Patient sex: M
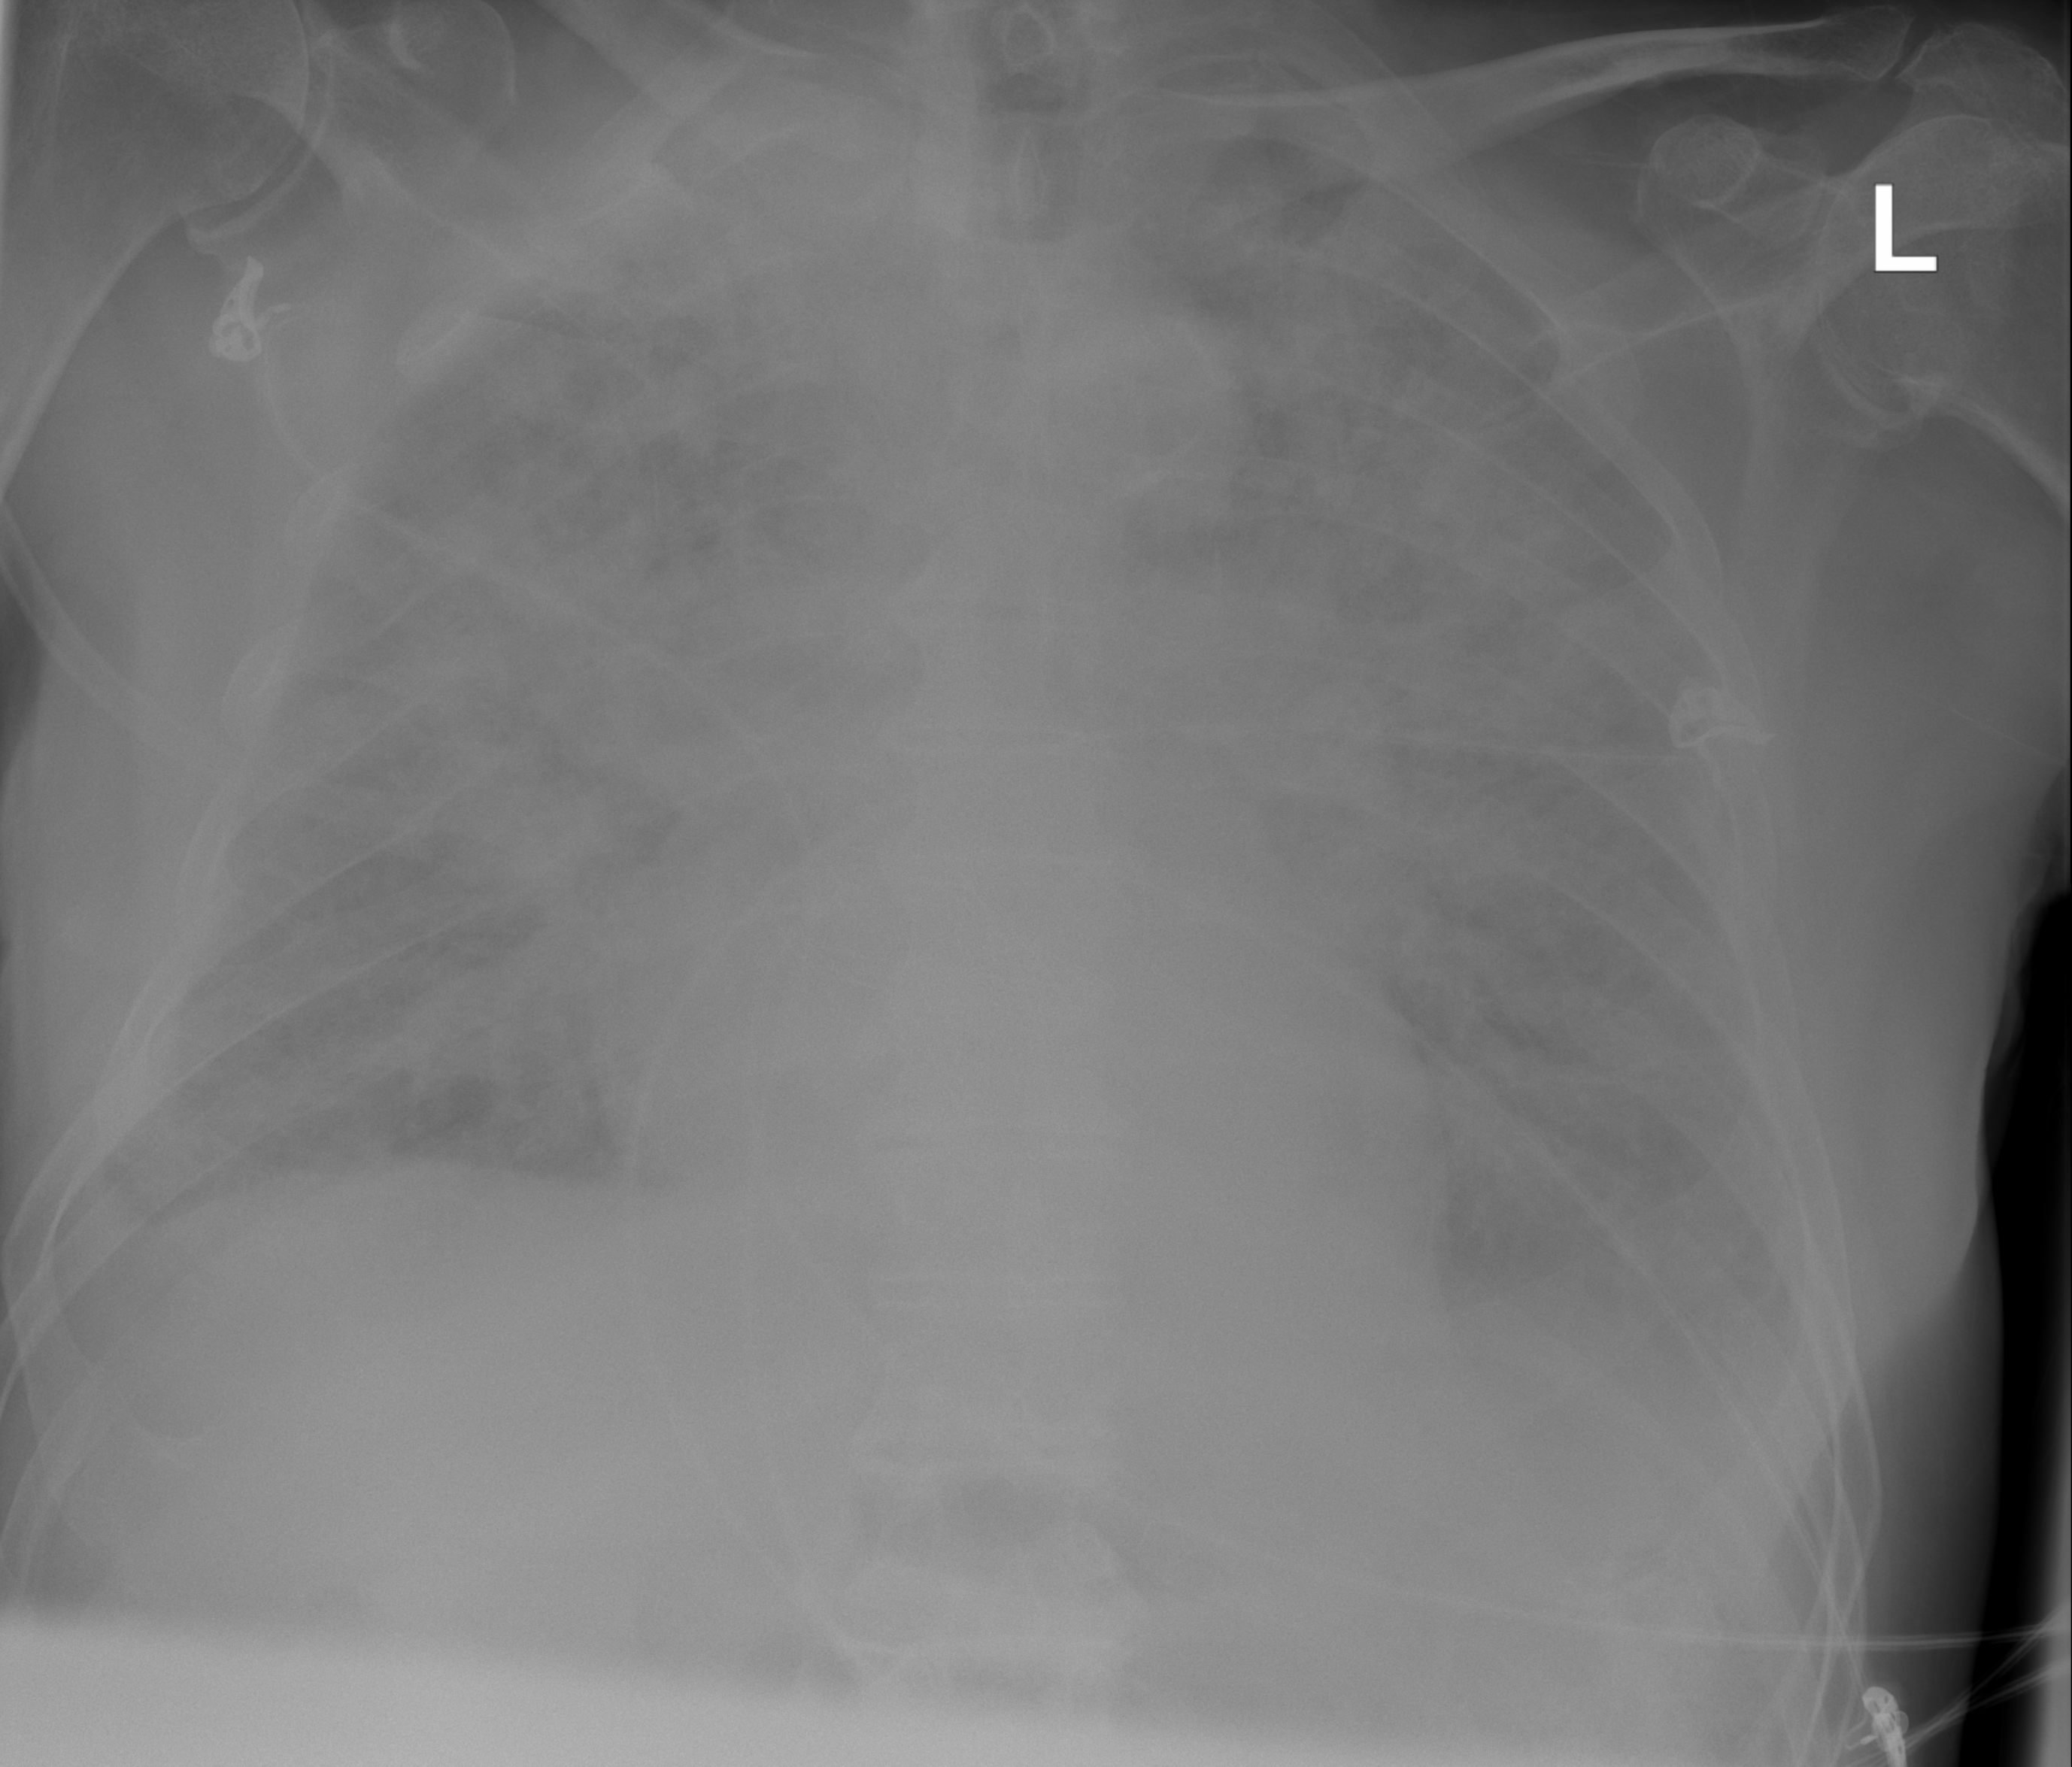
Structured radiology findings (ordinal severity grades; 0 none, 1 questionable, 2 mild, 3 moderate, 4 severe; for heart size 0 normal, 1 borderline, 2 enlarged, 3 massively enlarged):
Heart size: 1
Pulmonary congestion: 3
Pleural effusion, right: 1
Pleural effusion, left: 2
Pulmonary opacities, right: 3
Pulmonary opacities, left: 3
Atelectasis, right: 4
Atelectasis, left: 4